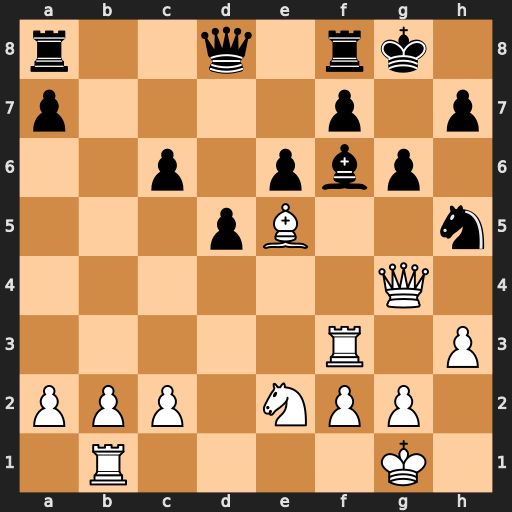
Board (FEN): r2q1rk1/p4p1p/2p1pbp1/3pB2n/6Q1/5R1P/PPP1NPP1/1R4K1
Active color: w
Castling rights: -
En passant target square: -
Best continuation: Qxh5 Bxe5 Qxe5